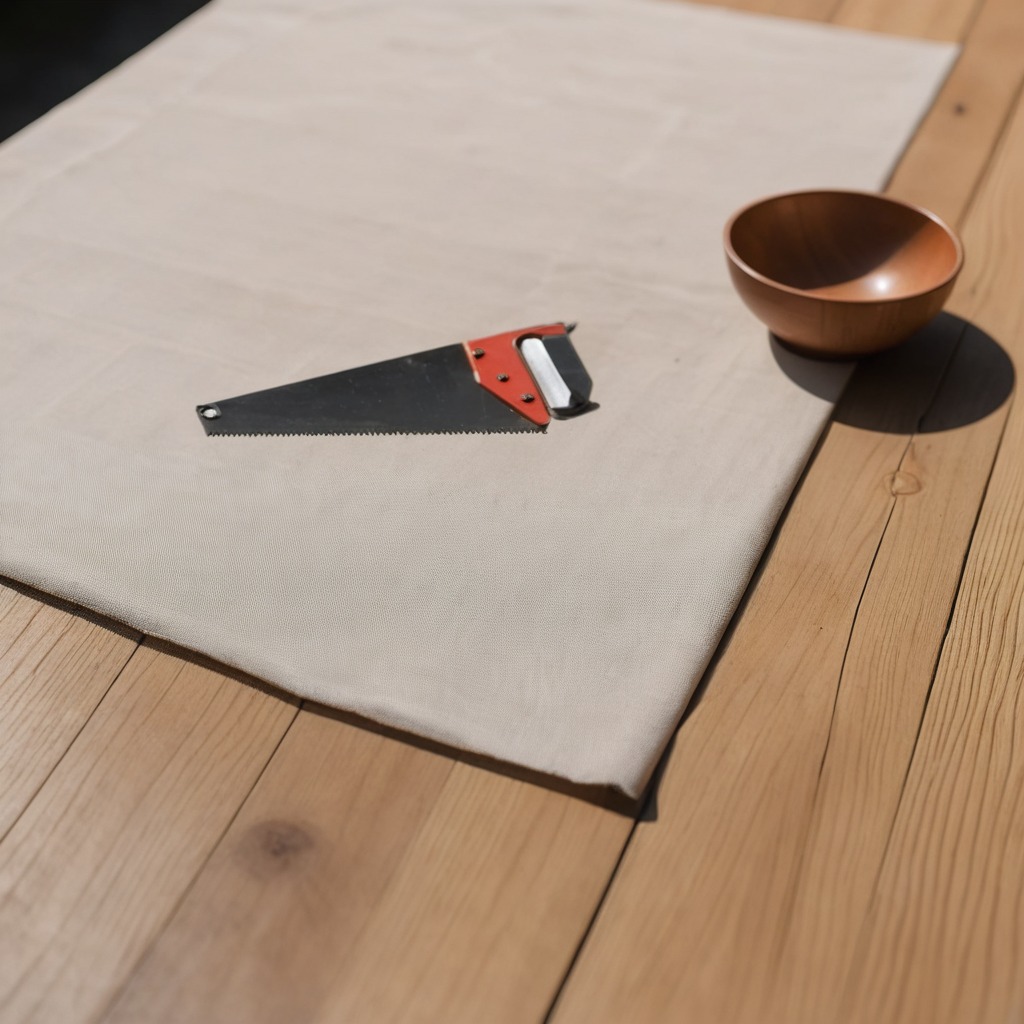
A metal saw lies on a wooden table in an outdoor workshop during daytime bright natural light soft shadows worn but beneath the cloth.